Question: I have 2 queries I'd like to merge into 1 result (maybe 2).
What I have:
Table 'records':
'''
id | action
'''
And I want result:
1. optGroup of 3 rows for last added rows
2. optGroup of 3 rows for most using action msg
So, I tried:

But when I tried to show up by server-side ASP page:
'''
sql = "SELECT TOP 3 [action],COUNT([id]) as pocet " & vbcrlf &_
"FROM [IT].[dbo].[records] " & vbcrlf &_
"GROUP BY [action] ORDER BY pocet desc; " & vbcrlf &_
"SELECT TOP 3 [action] " & vbcrlf &_
"FROM [IT].[dbo].[records] " & vbcrlf &_
"WHERE [email_numbers] <= 0 " & vbcrlf &_
"GROUP BY [inputdate] desc"
'''
By using 'Server.CreateObject("ADODB.Recordset")'
and just trying:
'''
response.write "<optgroup label='3 most used'>"
while not rs.EOF
response.write "<option value=''>" & rs("action") & "</option>"
rs.movenext
wend
response.write "</optgroup><optgroup label='3 last records'>"
while not rs.EOF
response.write "<option value=''>" & rs("action") & "</option>"
rs.movenext
wend
response.write "</optgroup>"
'''
Show me this result:
'''
SELECT TOP 3 [action],COUNT([id]) as c
FROM [IT].[dbo].[records]
GROUP BY [action]
ORDER BY c desc;
SELECT TOP 3 [action]
FROM [IT].[dbo].[records]
WHERE [email_numbers] <= 0
GROUP BY [inputdate] desc
Microsoft OLE DB Provider for SQL Server error '80040e14'
Incorrect syntax near the keyword 'desc'.
/get.asp, line 1024
'''
There is no problem with returning results by ADODB.RecordSet, there is problem with SQL query or using twice: 'while not rs.EOF'
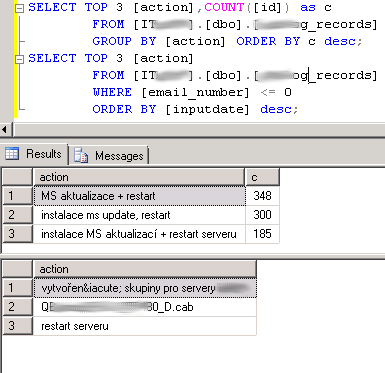
Answer: You query is wrong. You cannot use 'DESC' keywork on 'GROUP BY', remove it and the query will work:
'''
SELECT TOP 3 [action],COUNT([id]) as c
FROM [IT].[dbo].[records]
GROUP BY [action]
ORDER BY c desc;
SELECT TOP 3 [action]
FROM [IT].[dbo].[records]
WHERE [email_numbers] <= 0
GROUP BY [inputdate]
'''
Next, when you get to the EOF of the first recordset, you need to move on to the next one:
'''
Set rs = rs.NextRecordset
'''
So your code is:
'''
response.write "<optgroup label='3 most used'>"
while not rs.EOF
response.write "<option value=''>" & rs("action") & "</option>"
rs.movenext
wend
response.write "</optgroup><optgroup label='3 last records'>"
Set rs = rs.NextRecordset
while not rs.EOF
response.write "<option value=''>" & rs("action") & "</option>"
rs.movenext
wend
response.write "</optgroup>"
'''